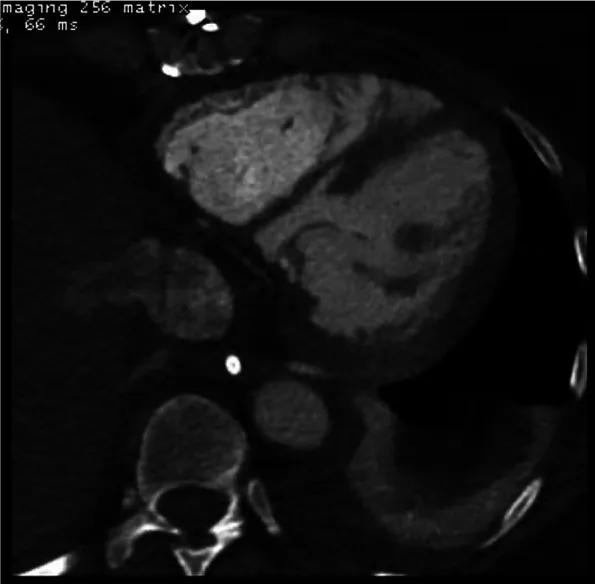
Contrast enhanced computed tomography of the chest performed 5 days after surgical repair of ventricular septal rupture (VSR) demonstrated the enlargement of small residual VSR.
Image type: radiology (ct)